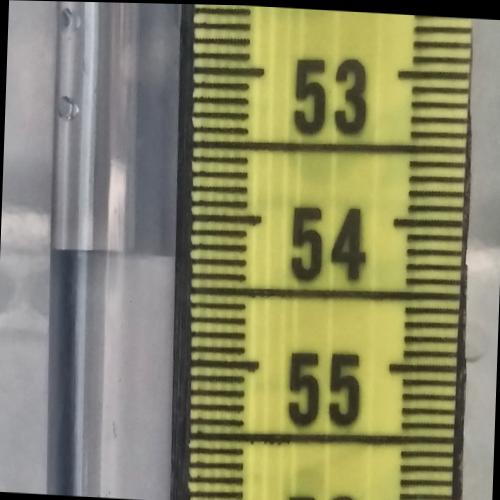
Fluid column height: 54.3 cm